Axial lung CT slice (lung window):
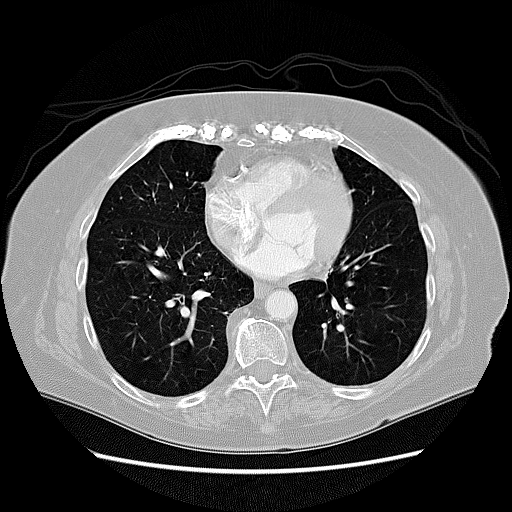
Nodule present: no